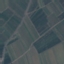
Label: PermanentCrop